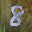
Label: 8